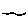
Label: line